Field crop: maize
Growth stage: 2
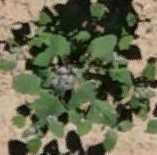
Species: chenopodium